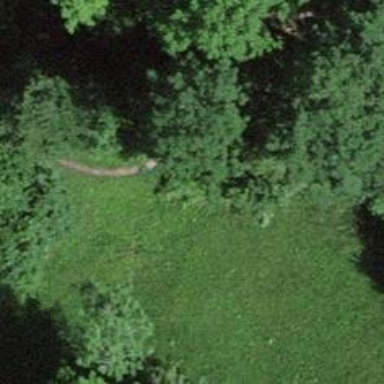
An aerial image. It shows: Unpaved path.